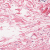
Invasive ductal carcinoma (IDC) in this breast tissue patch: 0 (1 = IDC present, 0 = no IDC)